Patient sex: M
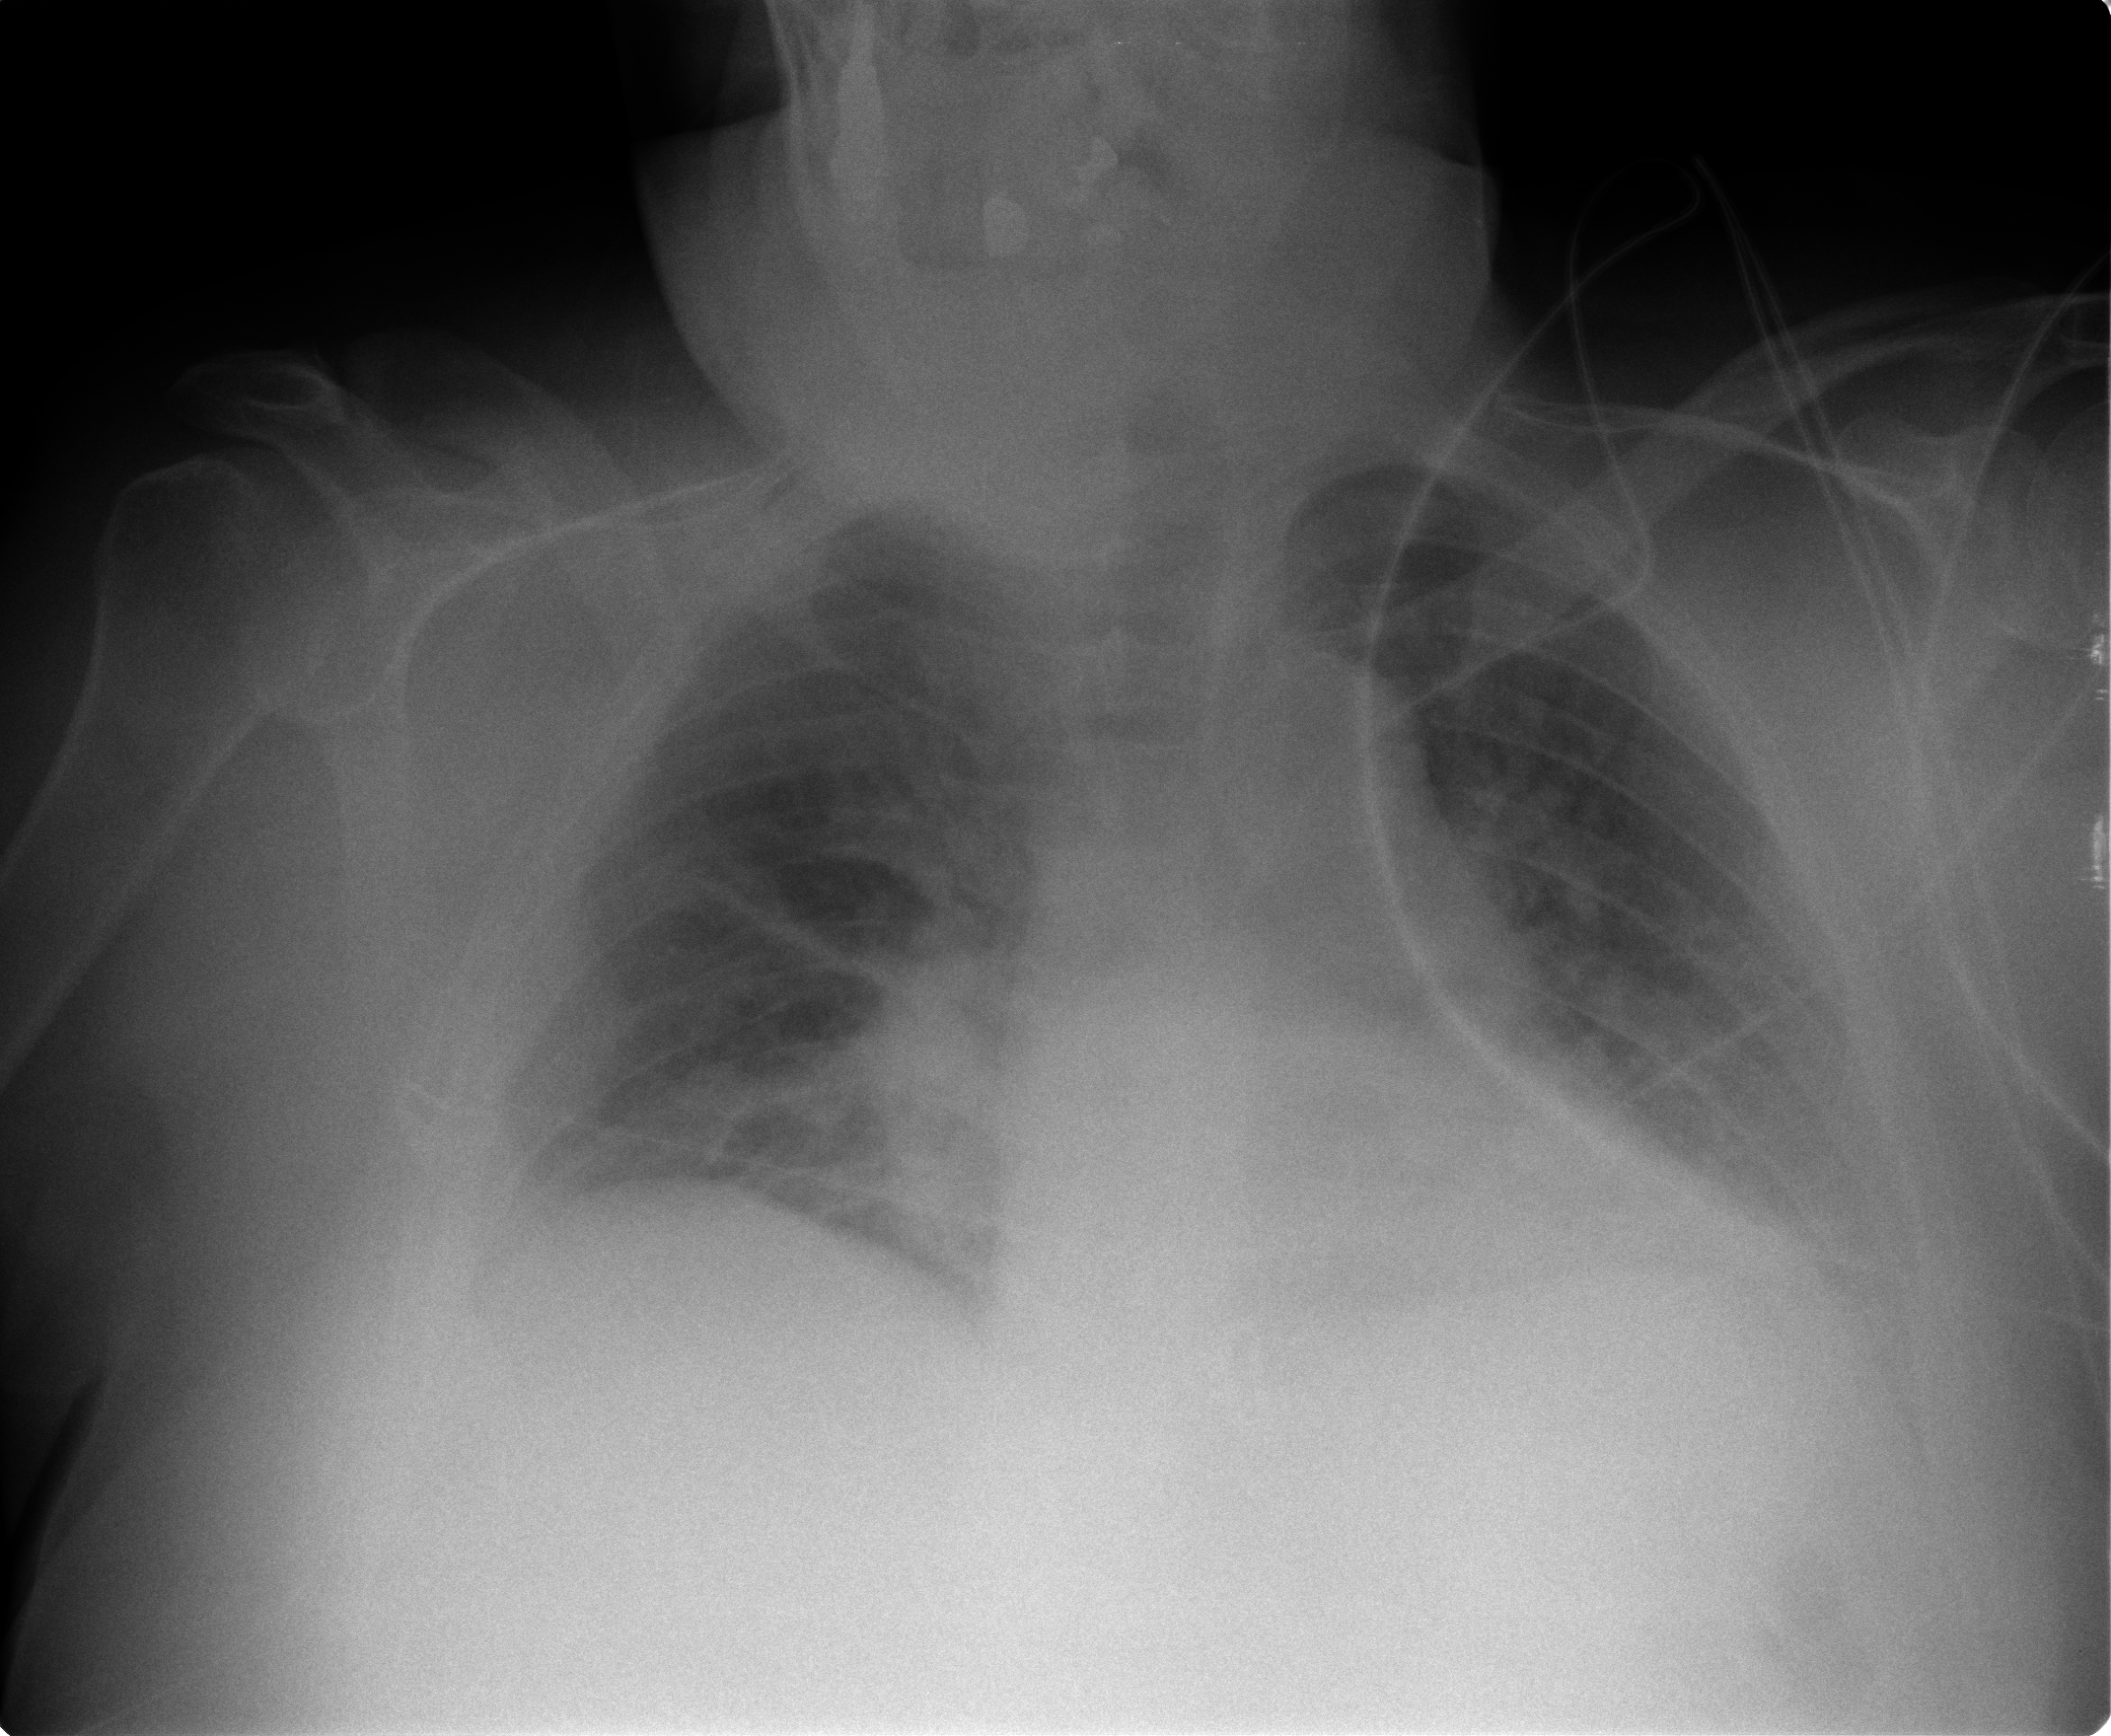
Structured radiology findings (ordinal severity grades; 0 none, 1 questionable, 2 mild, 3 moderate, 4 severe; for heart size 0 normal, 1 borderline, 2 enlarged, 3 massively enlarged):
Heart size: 0
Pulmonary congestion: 0
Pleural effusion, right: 0
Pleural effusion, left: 0
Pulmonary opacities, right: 0
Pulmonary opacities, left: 0
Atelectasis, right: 2
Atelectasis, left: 2